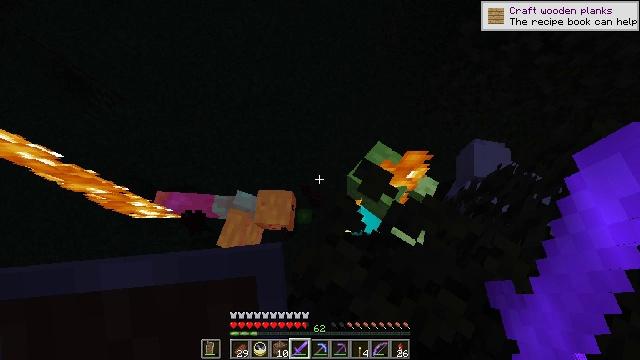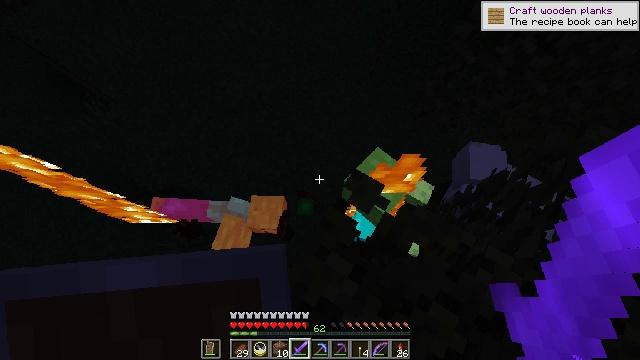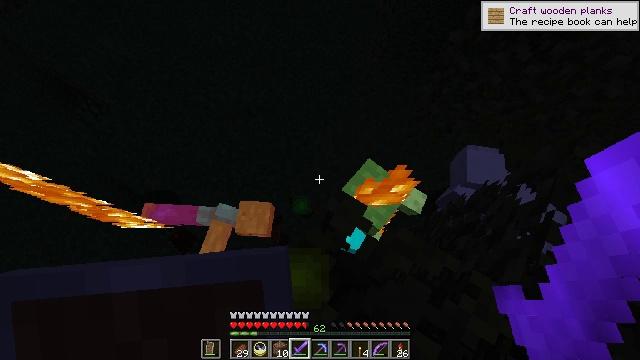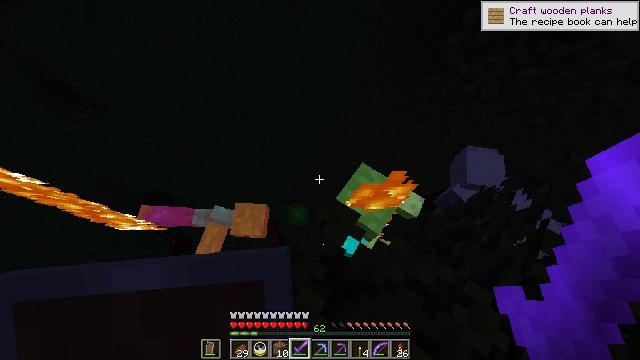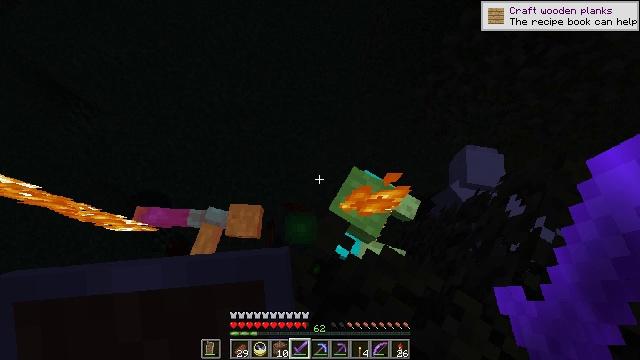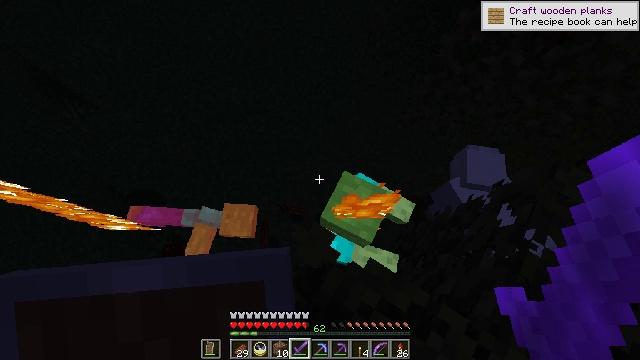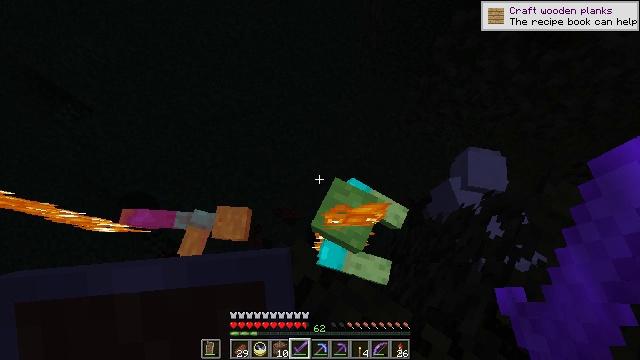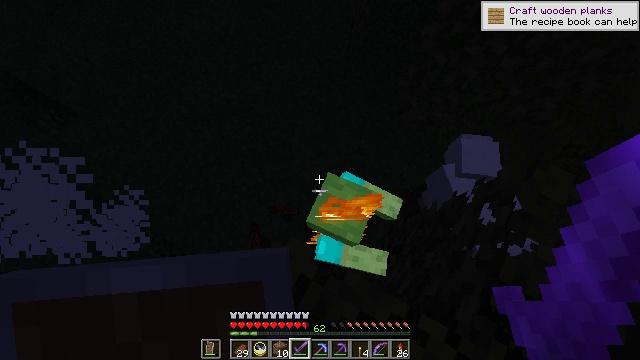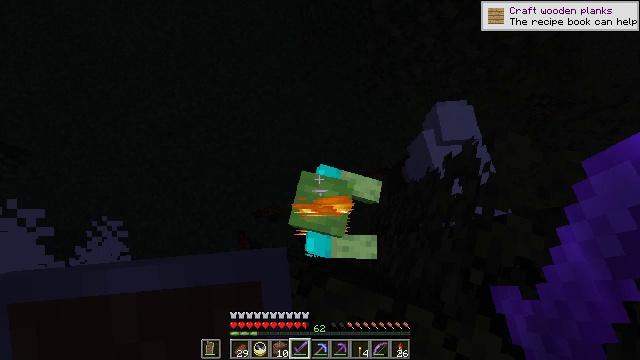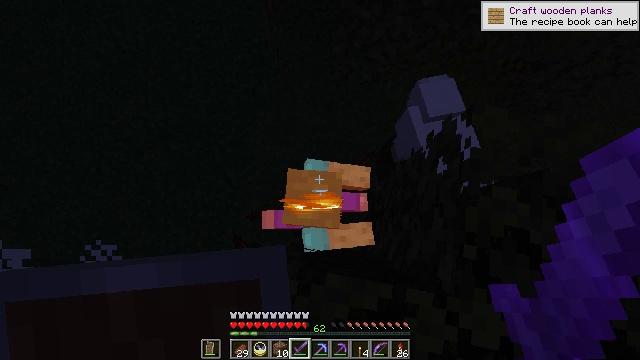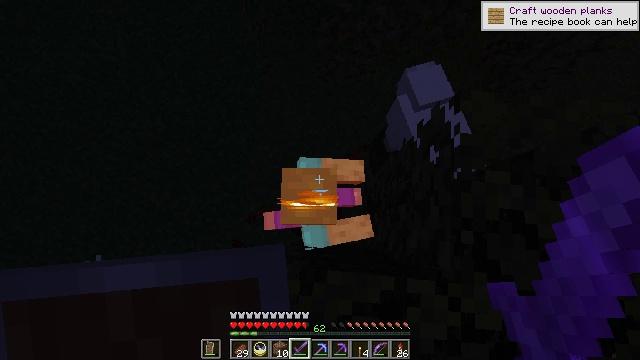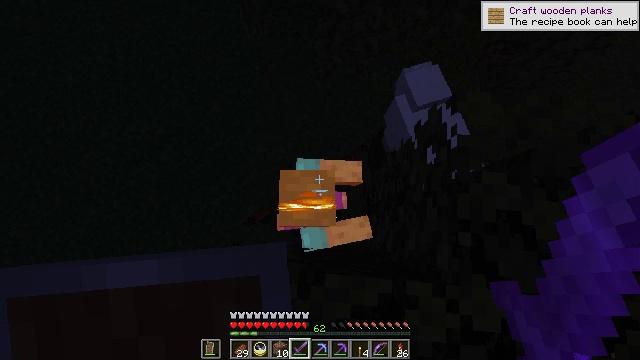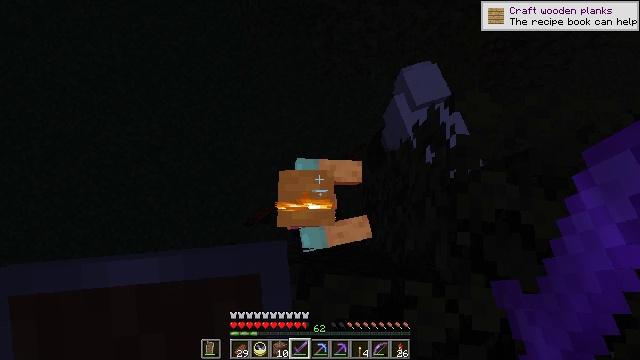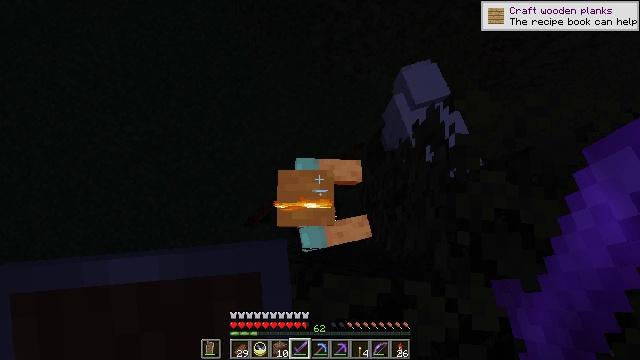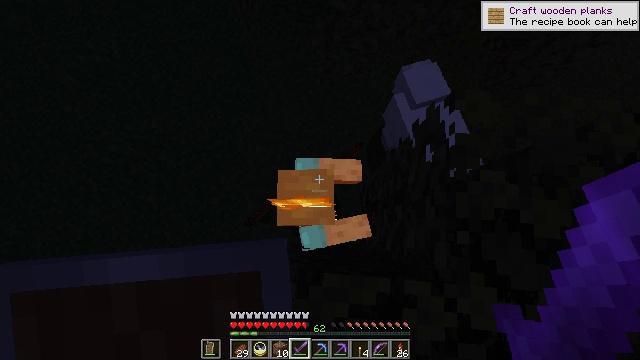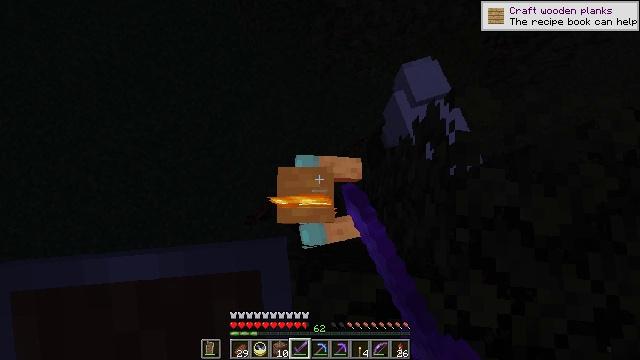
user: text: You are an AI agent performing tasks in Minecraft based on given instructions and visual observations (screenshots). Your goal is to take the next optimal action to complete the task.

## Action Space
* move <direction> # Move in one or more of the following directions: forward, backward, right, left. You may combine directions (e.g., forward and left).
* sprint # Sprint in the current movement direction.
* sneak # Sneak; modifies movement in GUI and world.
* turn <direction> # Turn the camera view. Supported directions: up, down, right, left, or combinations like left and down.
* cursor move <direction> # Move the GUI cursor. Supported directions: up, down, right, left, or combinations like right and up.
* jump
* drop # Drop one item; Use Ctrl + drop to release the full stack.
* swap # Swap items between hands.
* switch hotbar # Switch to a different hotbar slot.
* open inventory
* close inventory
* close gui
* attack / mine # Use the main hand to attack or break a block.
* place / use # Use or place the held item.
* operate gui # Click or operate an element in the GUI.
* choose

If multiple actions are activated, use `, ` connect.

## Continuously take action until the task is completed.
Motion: motion action
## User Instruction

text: Kill a zombie.
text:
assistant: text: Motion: move forward and move right, sneak
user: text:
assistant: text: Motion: move forward and move right, sneak
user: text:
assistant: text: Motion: move forward and move right, sneak
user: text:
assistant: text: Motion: move forward and move right, sneak
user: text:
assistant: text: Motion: move forward and move right, sneak
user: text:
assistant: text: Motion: move forward and move right, sneak
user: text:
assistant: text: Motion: move forward and move right, sneak, turn right and down
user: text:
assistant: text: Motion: move forward and move right, sneak, turn right and down
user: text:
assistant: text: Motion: sneak, turn right and down
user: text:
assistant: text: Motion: sneak, turn right
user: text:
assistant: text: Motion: sneak
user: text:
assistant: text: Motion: sneak
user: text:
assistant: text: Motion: sneak
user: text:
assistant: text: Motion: sneak, attack / mine
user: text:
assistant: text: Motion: sneak, attack / mine
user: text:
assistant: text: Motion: sneak, attack / mine
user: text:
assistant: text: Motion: sneak, attack / mine
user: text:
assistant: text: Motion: sneak
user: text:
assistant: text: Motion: sneak
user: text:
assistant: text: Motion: sneak